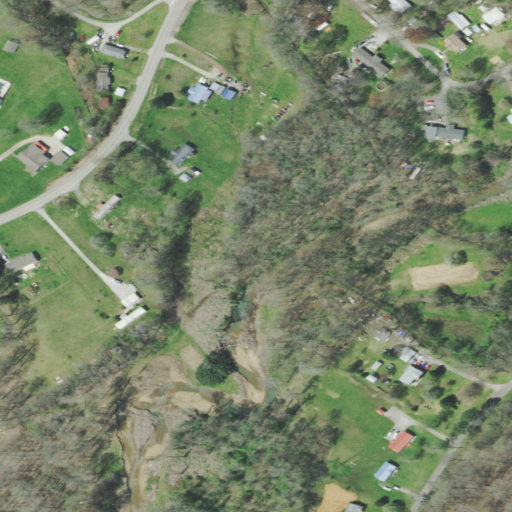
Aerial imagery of valley in Tennessee named Hammond Hollow containing deciduous forest, low intensity development, open development, mixed forest, pasture, medium intensity development, and shrub